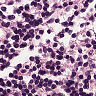
Metastatic tissue present: no